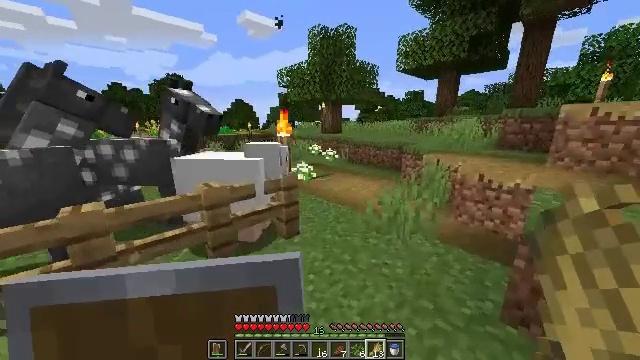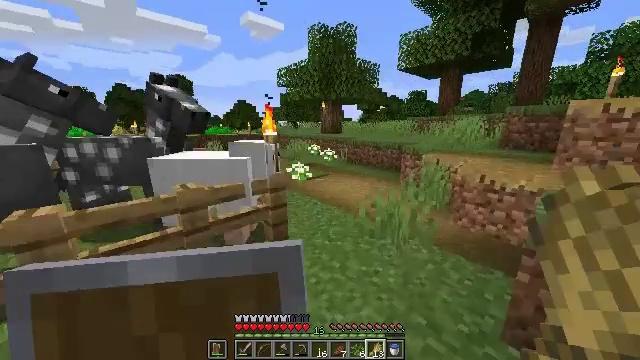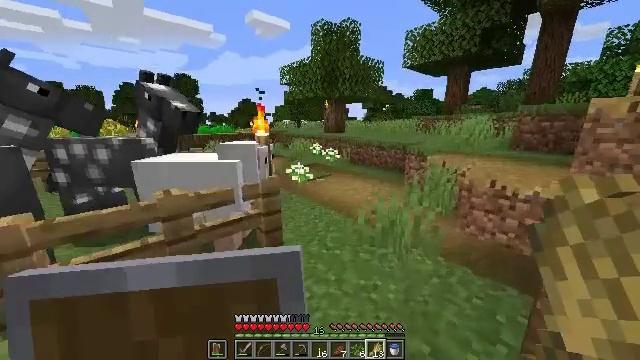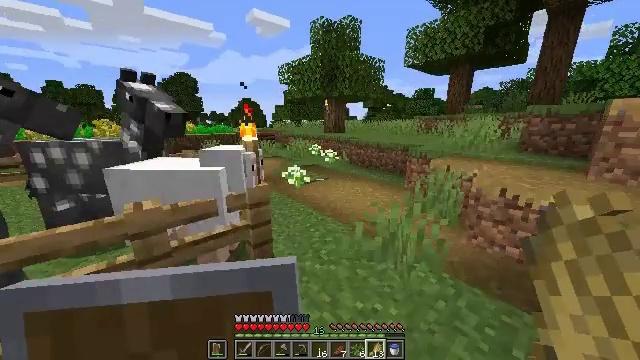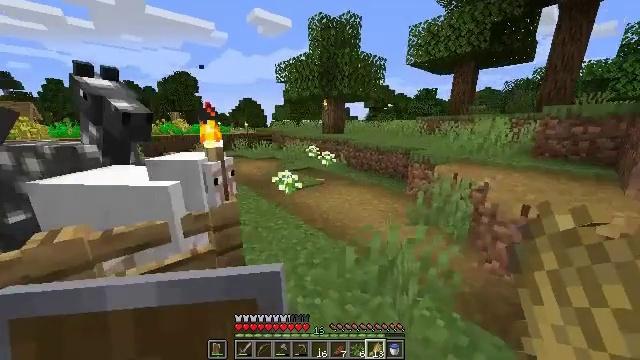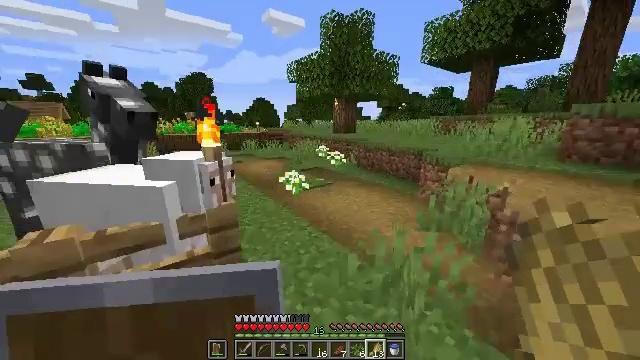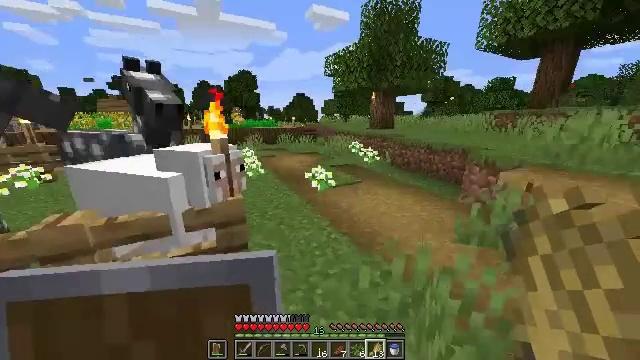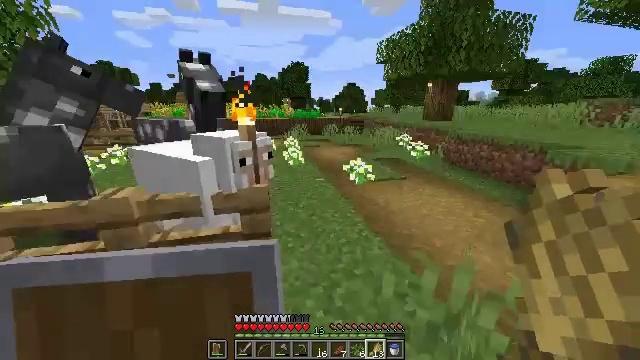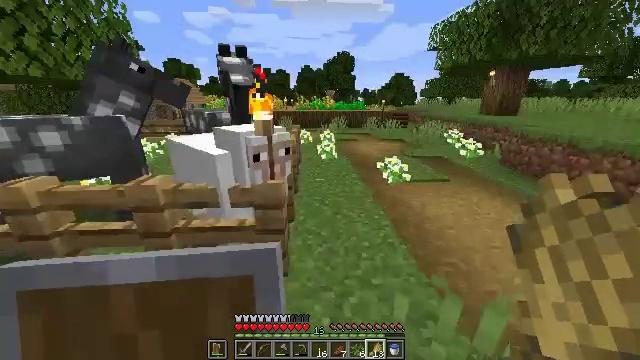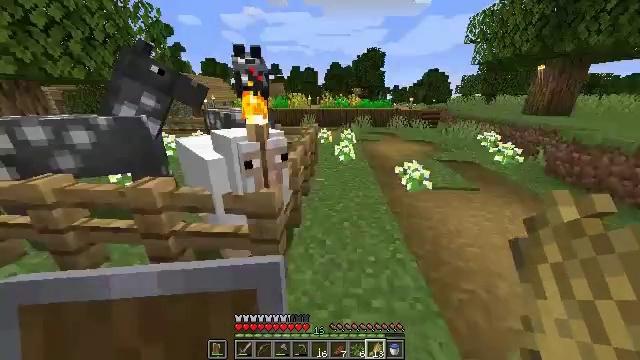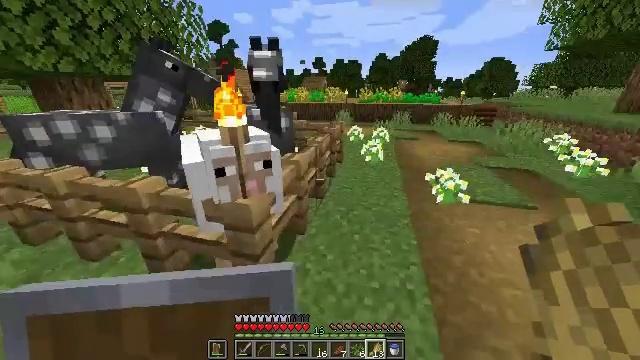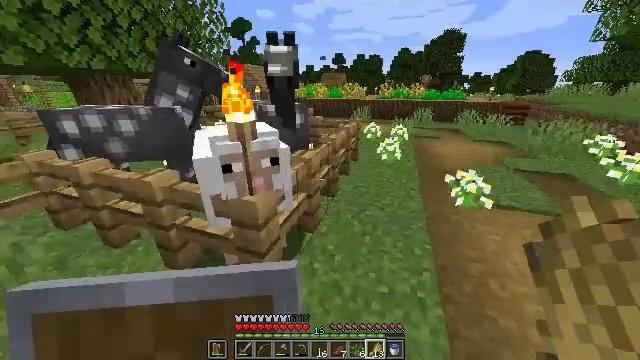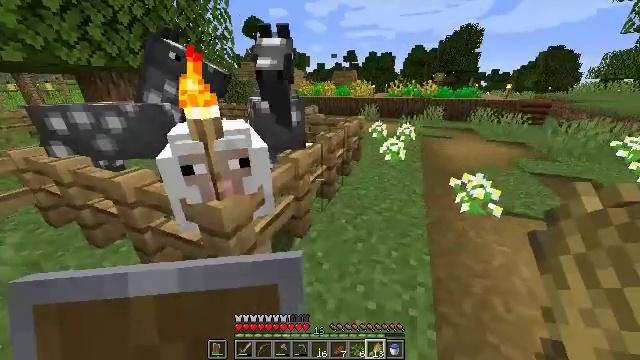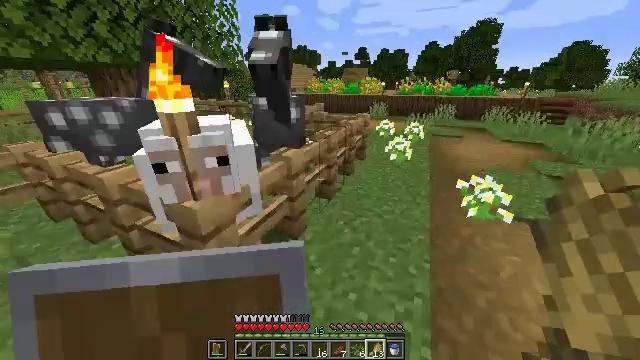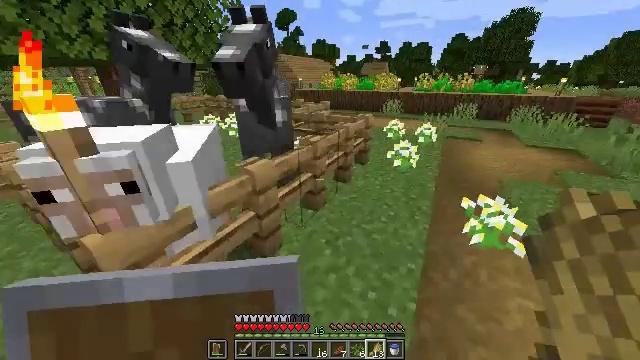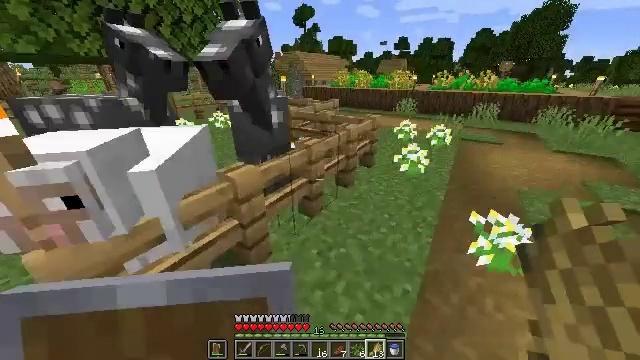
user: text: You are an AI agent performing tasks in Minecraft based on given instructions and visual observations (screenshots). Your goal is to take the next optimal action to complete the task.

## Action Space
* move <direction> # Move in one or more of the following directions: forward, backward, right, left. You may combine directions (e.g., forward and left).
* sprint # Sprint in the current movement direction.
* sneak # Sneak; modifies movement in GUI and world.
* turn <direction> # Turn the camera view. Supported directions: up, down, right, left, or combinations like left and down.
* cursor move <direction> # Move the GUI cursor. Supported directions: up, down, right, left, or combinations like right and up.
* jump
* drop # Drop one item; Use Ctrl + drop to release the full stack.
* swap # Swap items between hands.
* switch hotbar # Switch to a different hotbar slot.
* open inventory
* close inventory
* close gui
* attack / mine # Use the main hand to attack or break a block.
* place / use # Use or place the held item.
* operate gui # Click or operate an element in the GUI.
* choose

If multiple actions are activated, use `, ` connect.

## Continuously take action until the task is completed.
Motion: motion action
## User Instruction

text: Harvest sugar cane from the plant.
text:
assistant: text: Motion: move forward
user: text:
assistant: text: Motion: move forward, turn left
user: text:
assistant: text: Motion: move forward
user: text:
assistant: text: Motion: move forward and move right
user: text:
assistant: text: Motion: move forward and move right, turn left
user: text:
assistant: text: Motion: move forward and move right, turn left and down
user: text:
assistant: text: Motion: move forward and move right, turn left and down
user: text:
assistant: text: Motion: move forward and move right, turn left and down
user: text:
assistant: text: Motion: move forward and move right, turn left
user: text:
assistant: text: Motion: move forward and move right, turn left and down
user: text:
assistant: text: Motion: move forward and move right, turn left
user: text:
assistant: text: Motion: move forward and move right, turn left
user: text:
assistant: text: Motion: move forward and move right, turn left
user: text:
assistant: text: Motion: move forward and move right, turn left
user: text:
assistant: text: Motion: move forward and move right, turn left
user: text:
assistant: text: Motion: move forward and move right, turn left and down
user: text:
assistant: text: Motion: move forward and move right, turn left
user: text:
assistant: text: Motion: move right, turn left
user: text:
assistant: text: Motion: move forward and move right, turn left
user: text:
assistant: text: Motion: move forward and move right, turn left
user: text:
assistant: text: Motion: move forward and move right
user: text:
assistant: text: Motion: move forward and move right
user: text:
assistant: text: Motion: move forward and move right
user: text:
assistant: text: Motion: move forward and move right
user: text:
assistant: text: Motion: move forward and move right
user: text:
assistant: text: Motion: move forward and move right
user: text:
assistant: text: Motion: move forward and move right
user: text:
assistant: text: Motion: move forward and move right, turn left
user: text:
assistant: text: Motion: move forward and move right
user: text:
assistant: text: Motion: move forward and move right